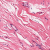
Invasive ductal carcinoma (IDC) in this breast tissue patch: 0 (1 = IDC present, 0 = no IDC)